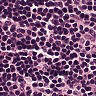
Metastatic tissue present: no